Field crop: tomato
Growth stage: 2
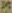
Species: solanum